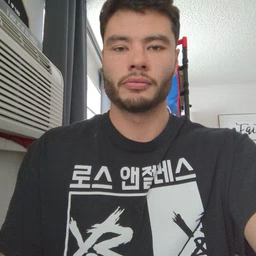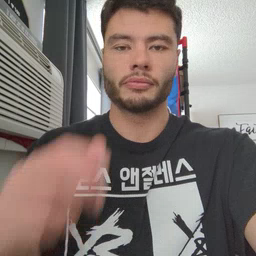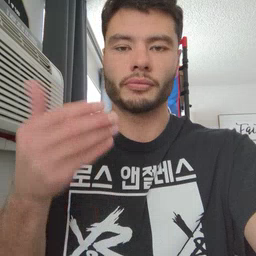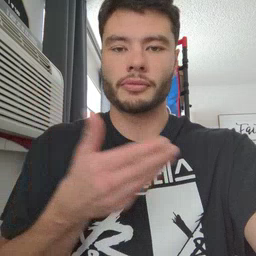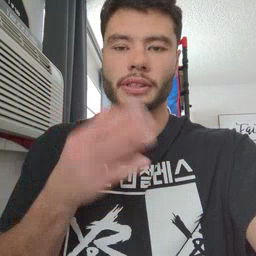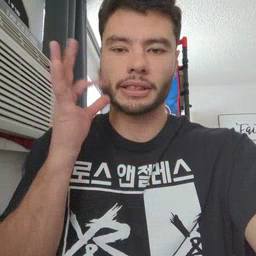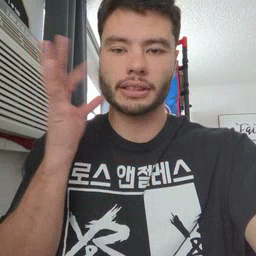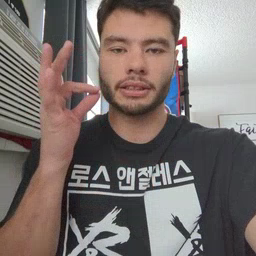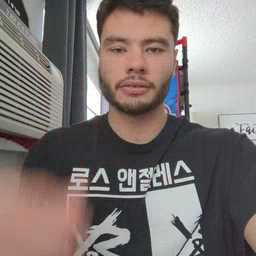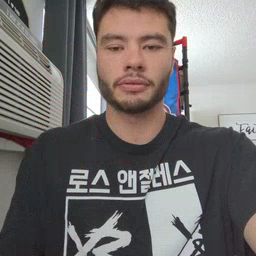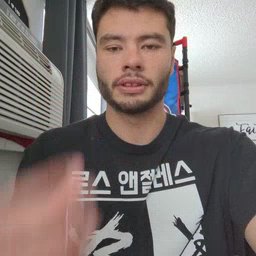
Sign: kitty